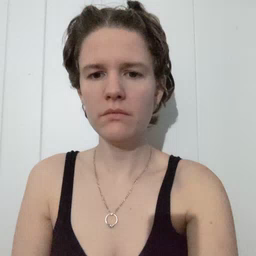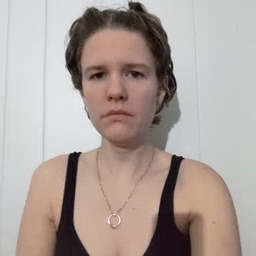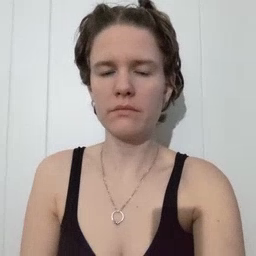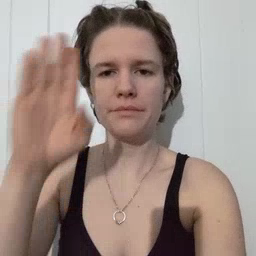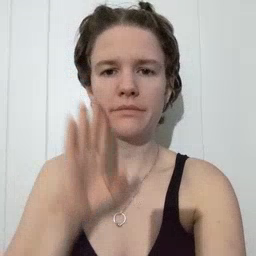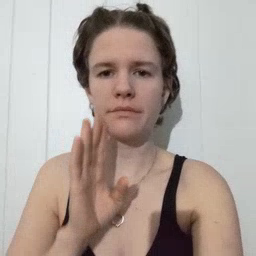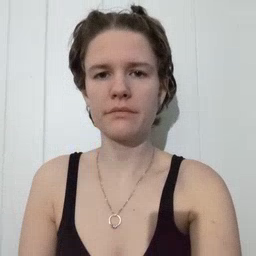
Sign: brown